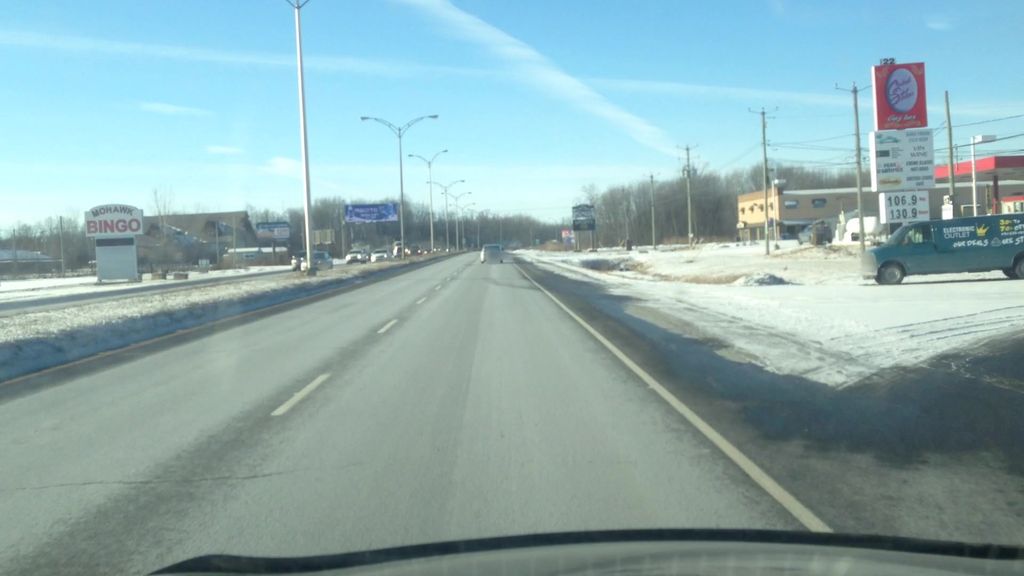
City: montreal